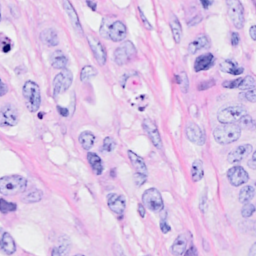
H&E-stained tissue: Breast